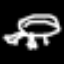
Label: frog